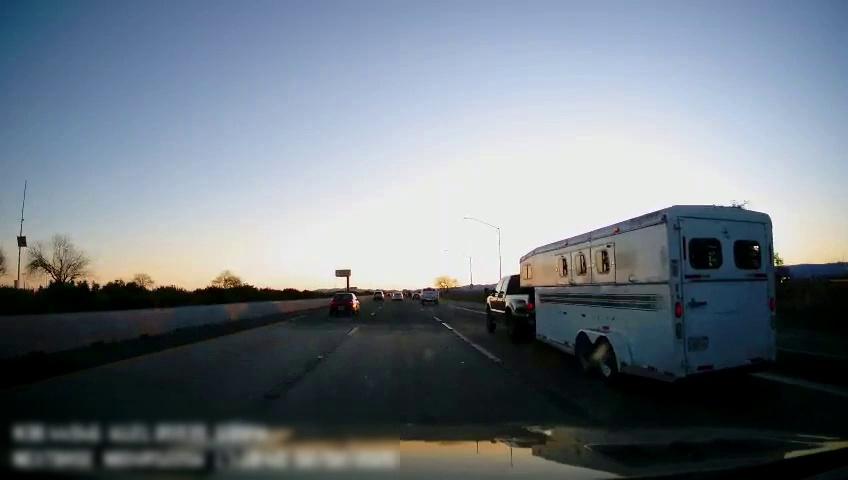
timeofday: Dusk/Dawn/Twilight
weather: Sunny
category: Drivable Space
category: Vehicles | Truck
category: Vehicles | Truck
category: Vehicles | Other LV
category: Vehicles | SUV
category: Vehicles | Car
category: Vehicles | Car
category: Lanes | Current Lane
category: Lanes | Alternate Lane
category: Lanes | Alternate Lane
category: Lanes | Alternate Lane
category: Lanes | Alternate Lane